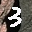
Label: 3